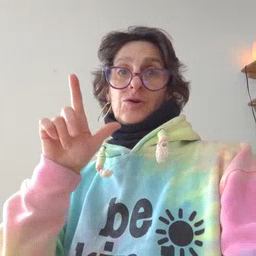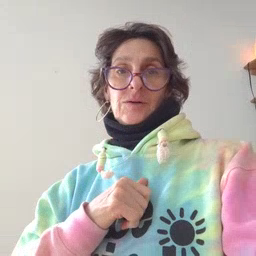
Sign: all